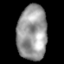
Tissue: lung
Cell type: T cells
Senescence score: 0.07315
Nuclear area (px): 1600
Mean DAPI intensity: 153.117